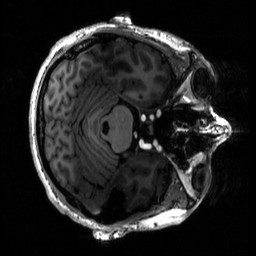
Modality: T1w
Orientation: axial
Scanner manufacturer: siemens
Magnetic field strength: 6.98 T
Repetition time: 2.25 s
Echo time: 0.00201 s